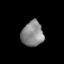
Tissue: lung
Cell type: Myeloid cells
Senescence score: 0.1554
Nuclear area (px): 544
Mean DAPI intensity: 134.936